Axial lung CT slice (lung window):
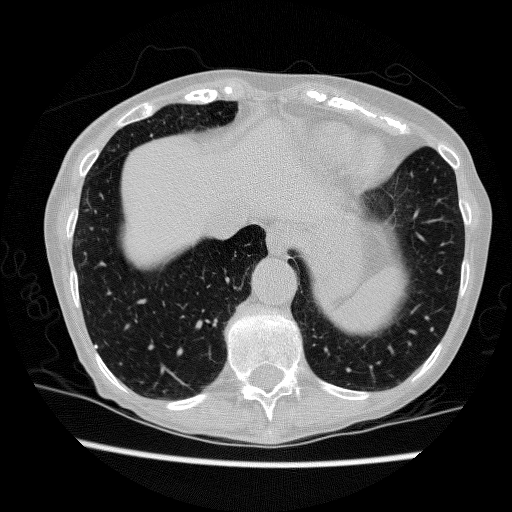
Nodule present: no